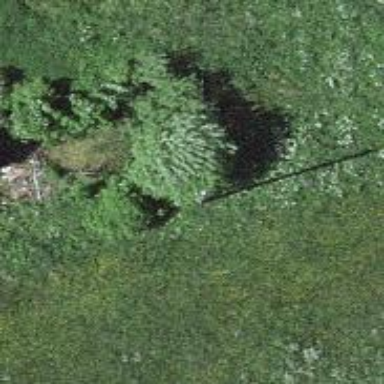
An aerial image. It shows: Power pole.